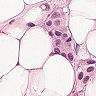
Metastatic tissue present: yes